Question:
I updated my Highcharts to 4.0.3 today and most of the change seems flawless except it adds a 'a -' to my stacked bar charts. Is there a fix for this?
'''
var chart = new Highcharts.Chart(
{
chart: {
type: 'bar',
renderTo : 'chart',
},
title: {
text: ''
},
xAxis: {
categories: categories
},
yAxis: {
min: 0,
title: {
text: 'Count'
}
},
legend: {
reversed: true
},
plotOptions: {
series: {
stacking: 'normal'
}
},
series: [{
name: 'Successes',
data: success
}, {
name: 'Failures',
data: failures
}]
});
'''
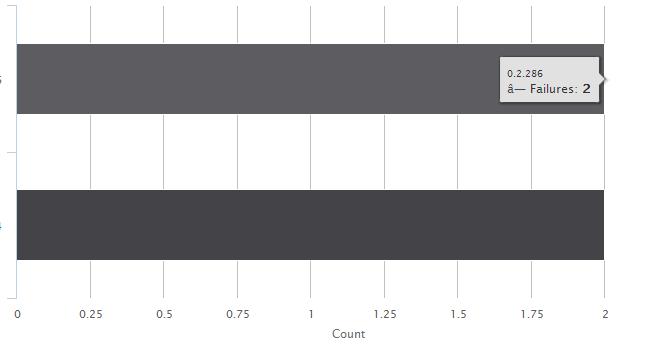
Answer: In the 4.0.3 code there is this in a couple of places:
'''
<span style="color:{series.color}">a--</span>
'''
In older versions it looks like this:
'''
<span style="color:{series.color}">*</span>
'''
Looks like a bug (encoding messed up somehow). Try changing it.